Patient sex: M
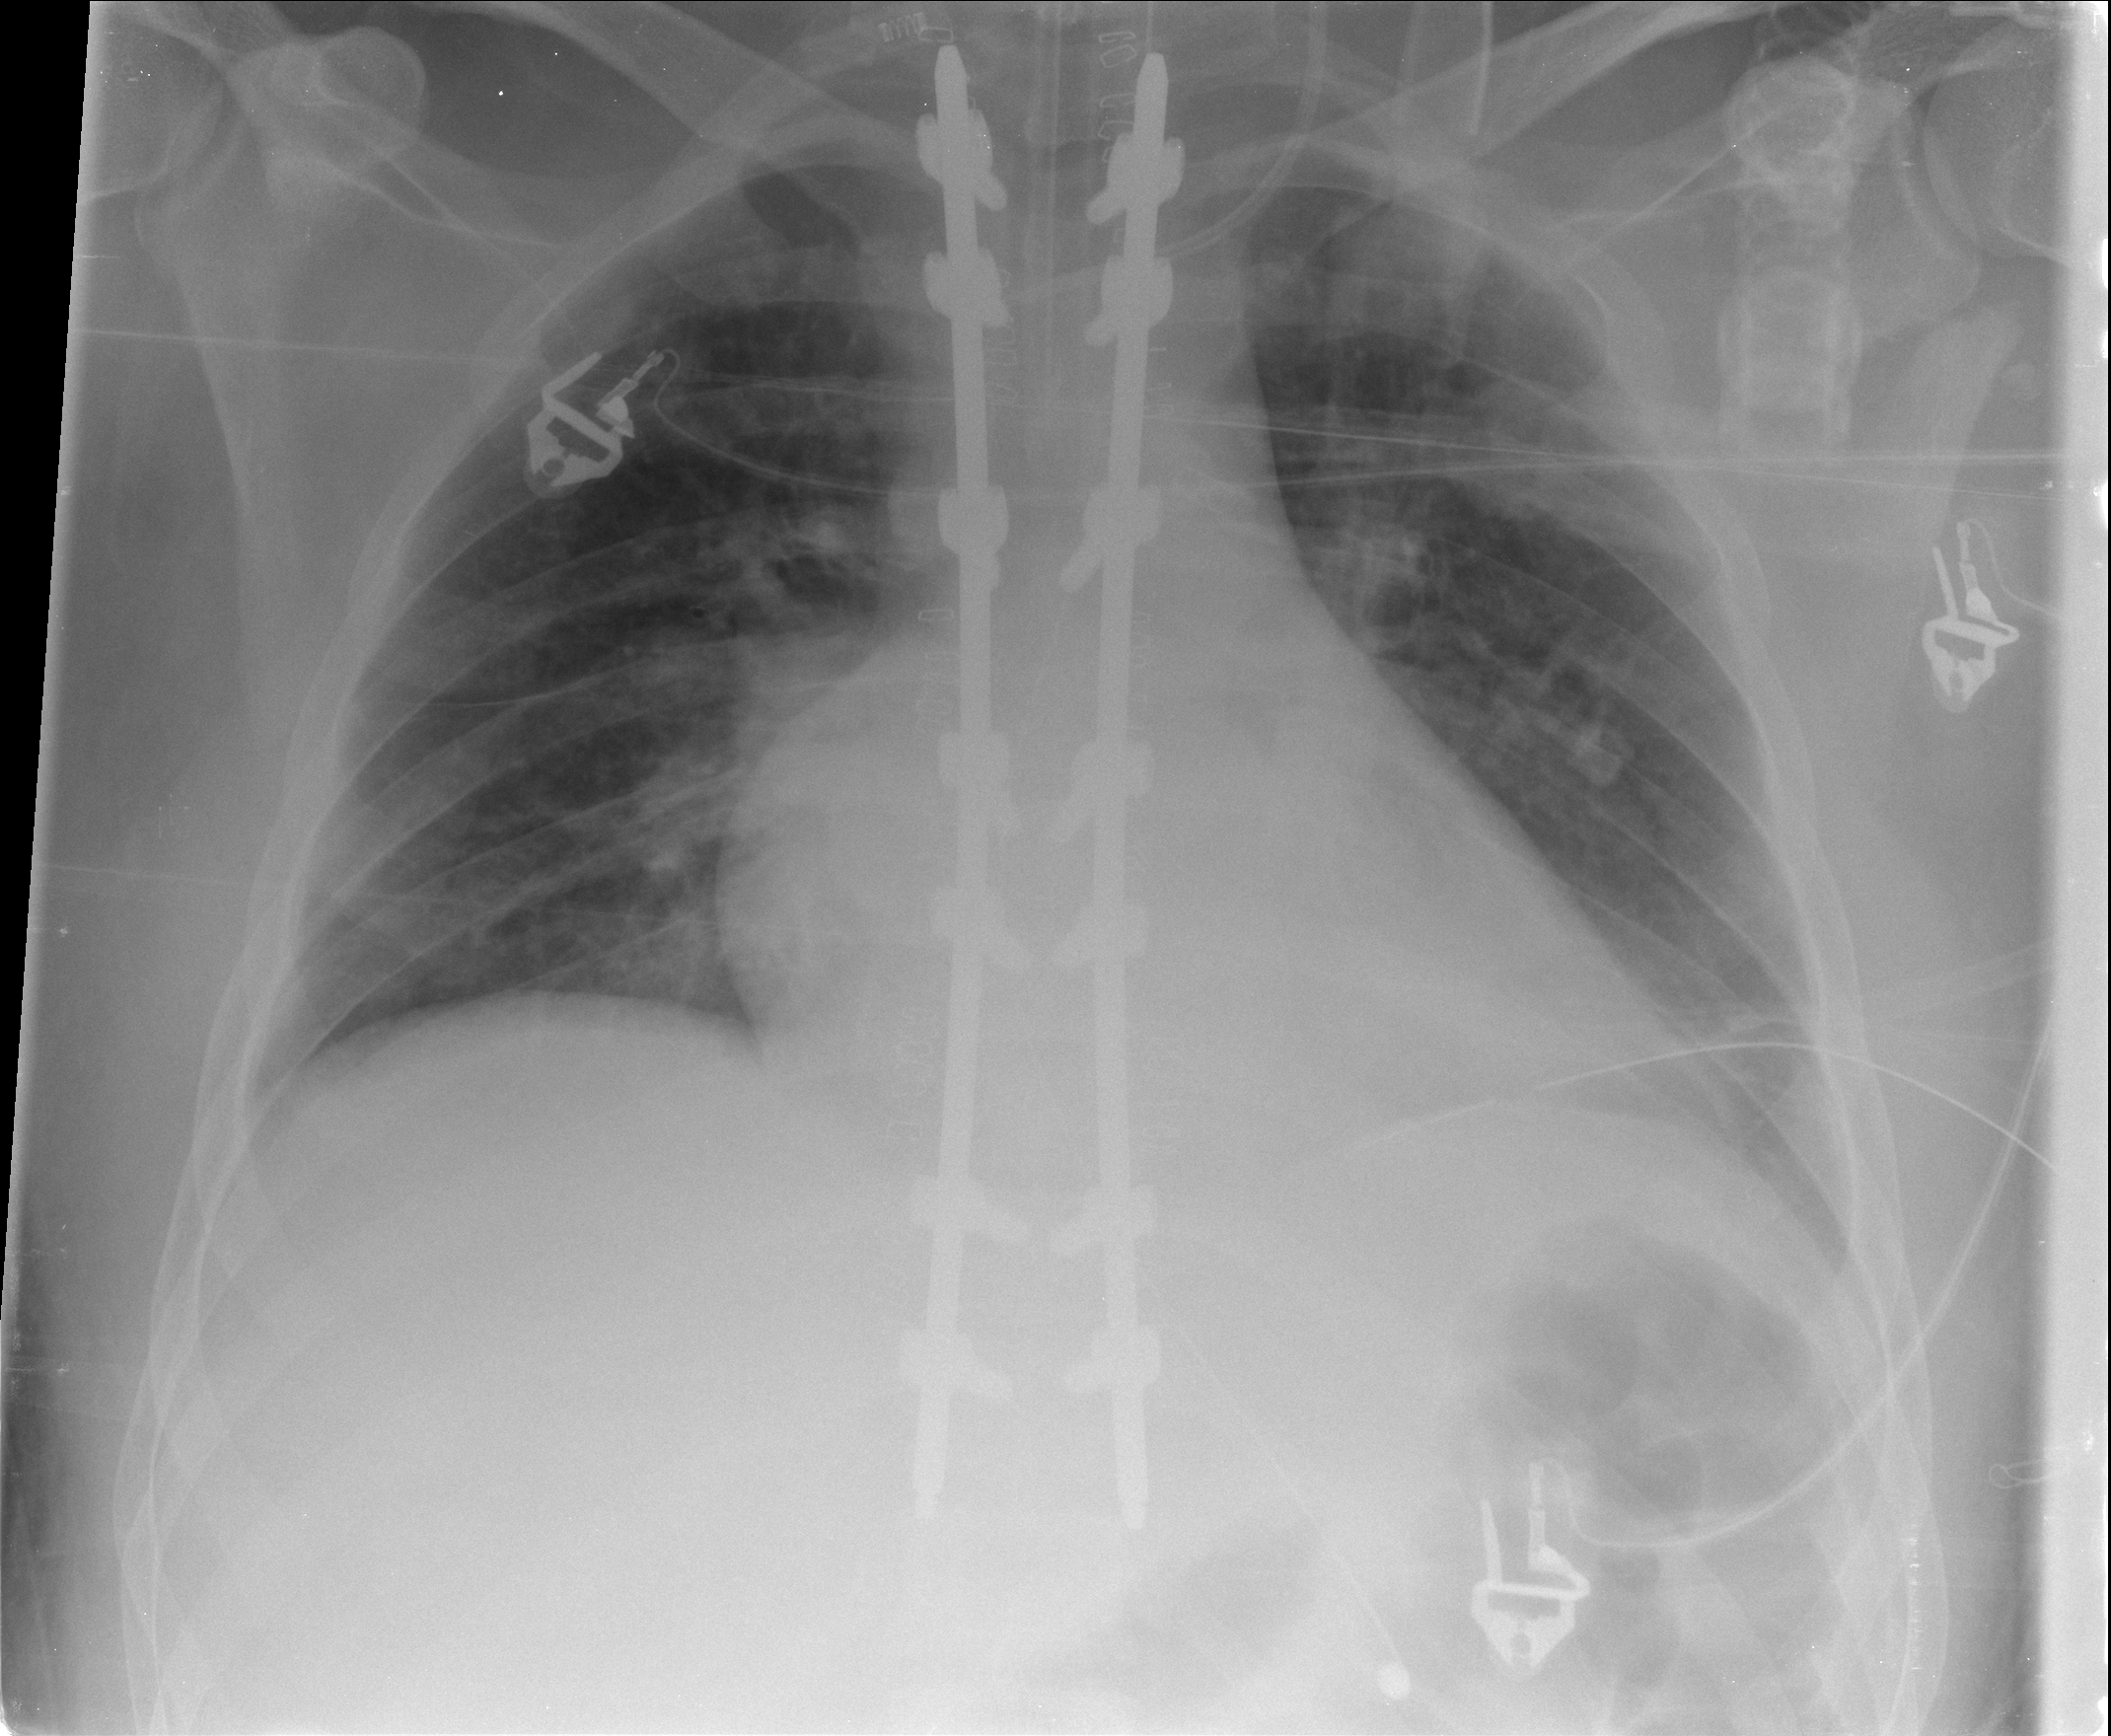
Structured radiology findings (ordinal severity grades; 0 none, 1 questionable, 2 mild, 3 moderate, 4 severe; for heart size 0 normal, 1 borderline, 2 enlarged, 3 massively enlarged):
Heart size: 0
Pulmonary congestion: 0
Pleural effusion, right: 0
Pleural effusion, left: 2
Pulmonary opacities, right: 0
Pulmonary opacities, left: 0
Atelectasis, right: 0
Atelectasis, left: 2